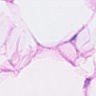
Metastatic tissue present: no